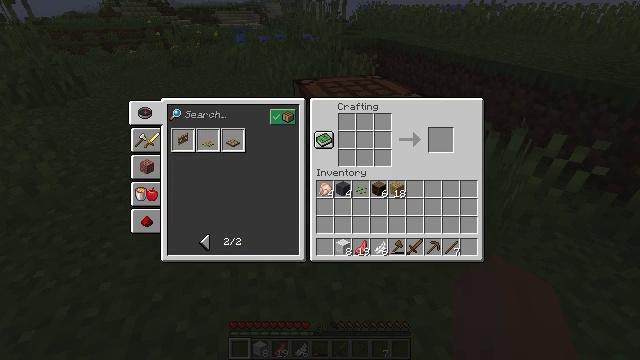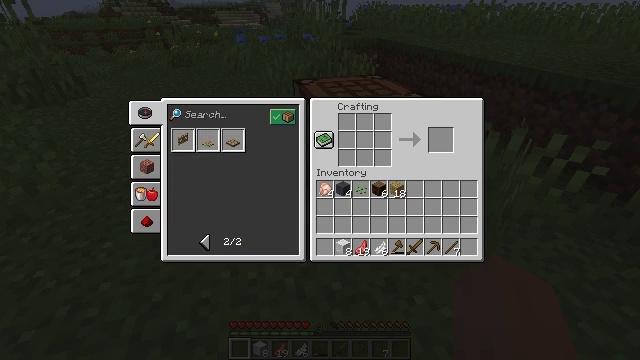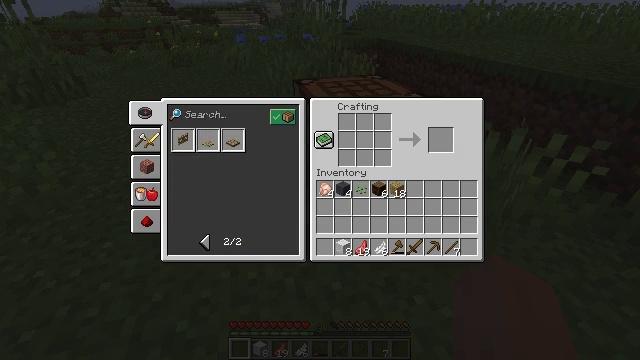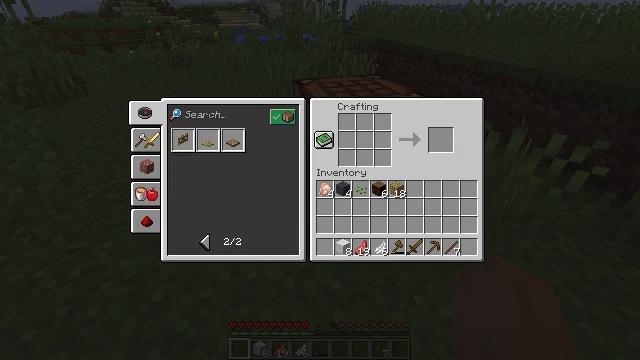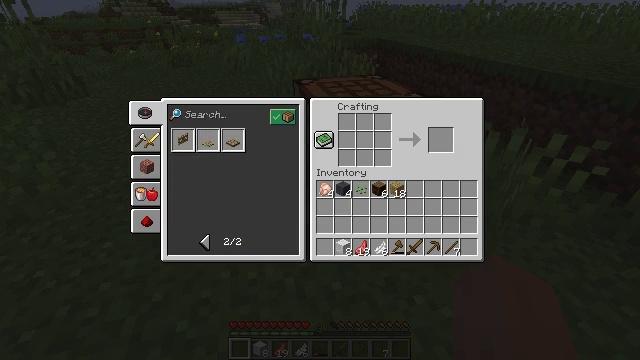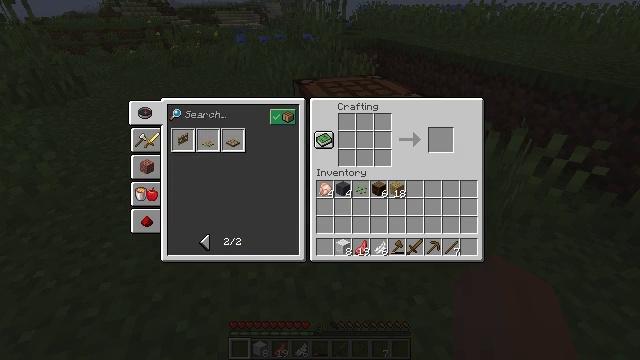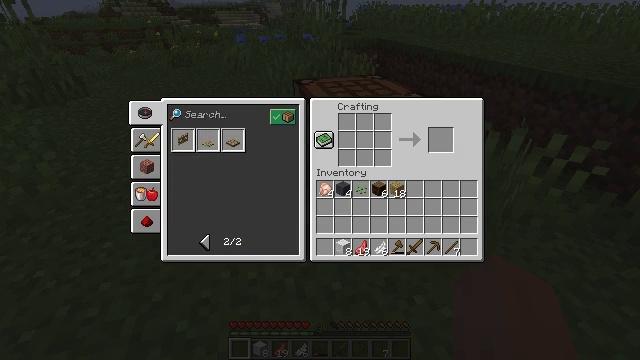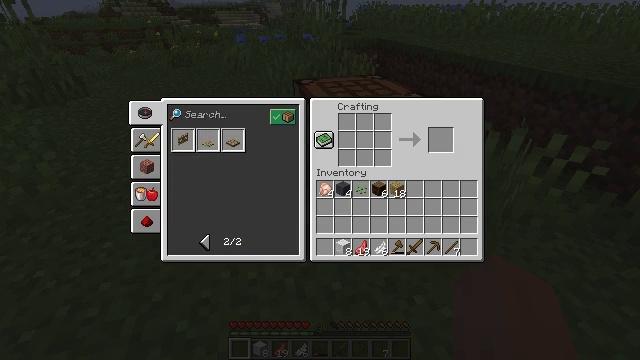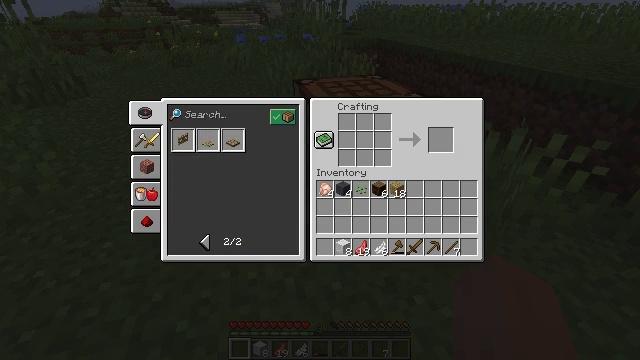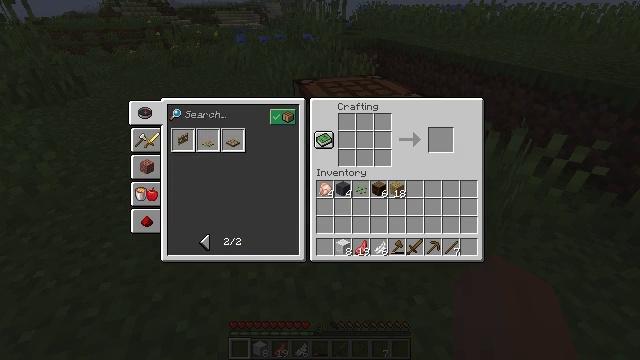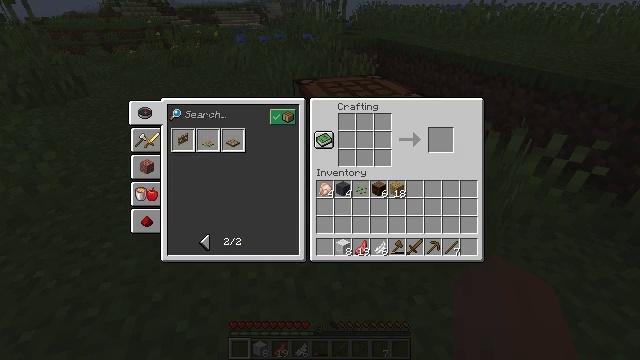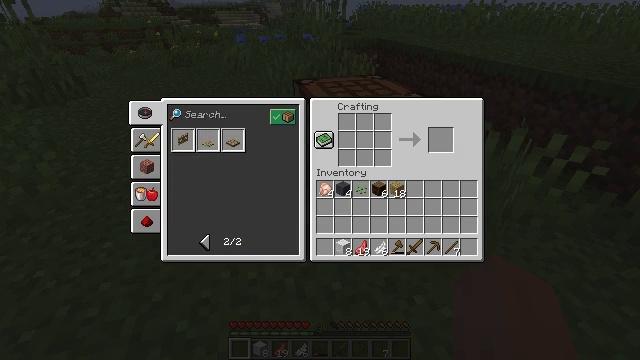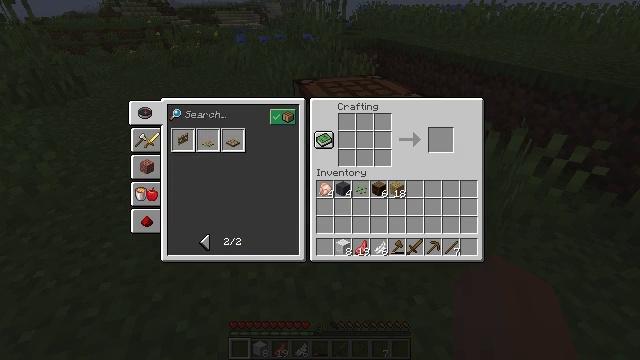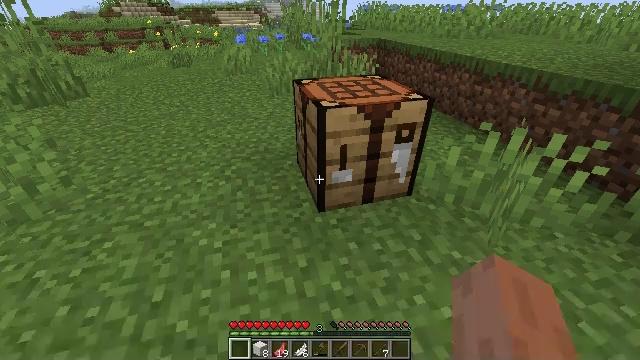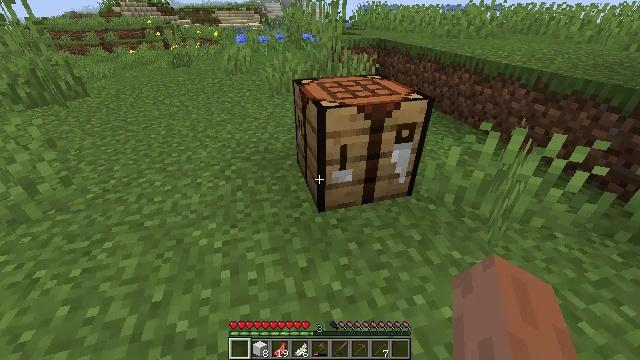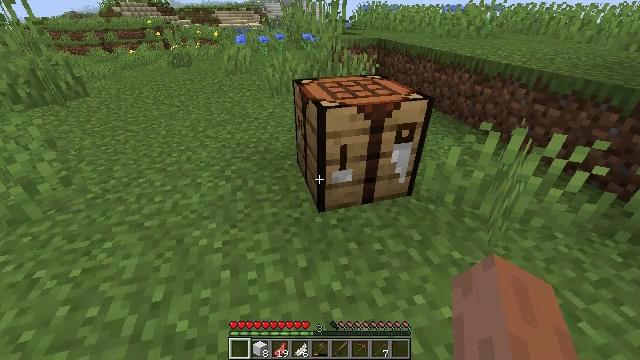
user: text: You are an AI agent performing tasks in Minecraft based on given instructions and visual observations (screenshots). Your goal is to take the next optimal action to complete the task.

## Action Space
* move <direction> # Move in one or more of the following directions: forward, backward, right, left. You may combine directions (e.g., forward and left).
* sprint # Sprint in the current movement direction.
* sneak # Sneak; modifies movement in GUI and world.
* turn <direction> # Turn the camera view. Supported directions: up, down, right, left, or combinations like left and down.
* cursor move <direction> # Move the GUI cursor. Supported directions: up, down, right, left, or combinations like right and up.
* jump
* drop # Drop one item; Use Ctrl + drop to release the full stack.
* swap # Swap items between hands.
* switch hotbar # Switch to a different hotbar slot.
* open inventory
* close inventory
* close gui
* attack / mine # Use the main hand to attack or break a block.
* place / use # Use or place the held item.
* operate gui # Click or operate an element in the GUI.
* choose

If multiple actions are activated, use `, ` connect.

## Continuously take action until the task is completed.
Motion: motion action
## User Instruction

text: Use the crafting table and materials to craft a gray bed.
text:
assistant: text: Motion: no_op
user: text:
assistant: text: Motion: no_op
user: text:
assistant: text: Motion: no_op
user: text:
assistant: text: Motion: no_op
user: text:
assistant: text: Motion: cursor move up
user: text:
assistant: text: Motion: cursor move left and up
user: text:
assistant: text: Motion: cursor move left and up
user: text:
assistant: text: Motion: no_op
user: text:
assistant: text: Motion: no_op
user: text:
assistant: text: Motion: no_op
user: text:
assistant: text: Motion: no_op
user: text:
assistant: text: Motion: cursor move right and down
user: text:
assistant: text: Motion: no_op
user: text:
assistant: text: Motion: no_op
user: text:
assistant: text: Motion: no_op
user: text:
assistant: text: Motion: no_op
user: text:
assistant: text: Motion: no_op
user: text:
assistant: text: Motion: close gui
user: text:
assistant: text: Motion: no_op
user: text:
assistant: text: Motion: no_op
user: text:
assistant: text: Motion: no_op
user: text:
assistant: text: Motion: no_op
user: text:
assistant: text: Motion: no_op
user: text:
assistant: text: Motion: no_op
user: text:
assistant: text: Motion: no_op
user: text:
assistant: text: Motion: no_op
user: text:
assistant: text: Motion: no_op
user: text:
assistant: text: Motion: turn right and up
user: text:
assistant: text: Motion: turn right and up
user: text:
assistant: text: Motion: no_op